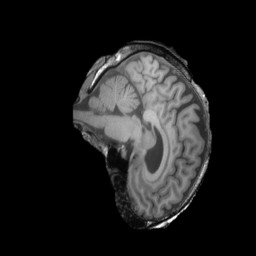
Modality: T1w
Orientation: sagittal
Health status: ill
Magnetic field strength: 3 T